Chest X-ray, PA view. Patient: 7 years old, sex M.
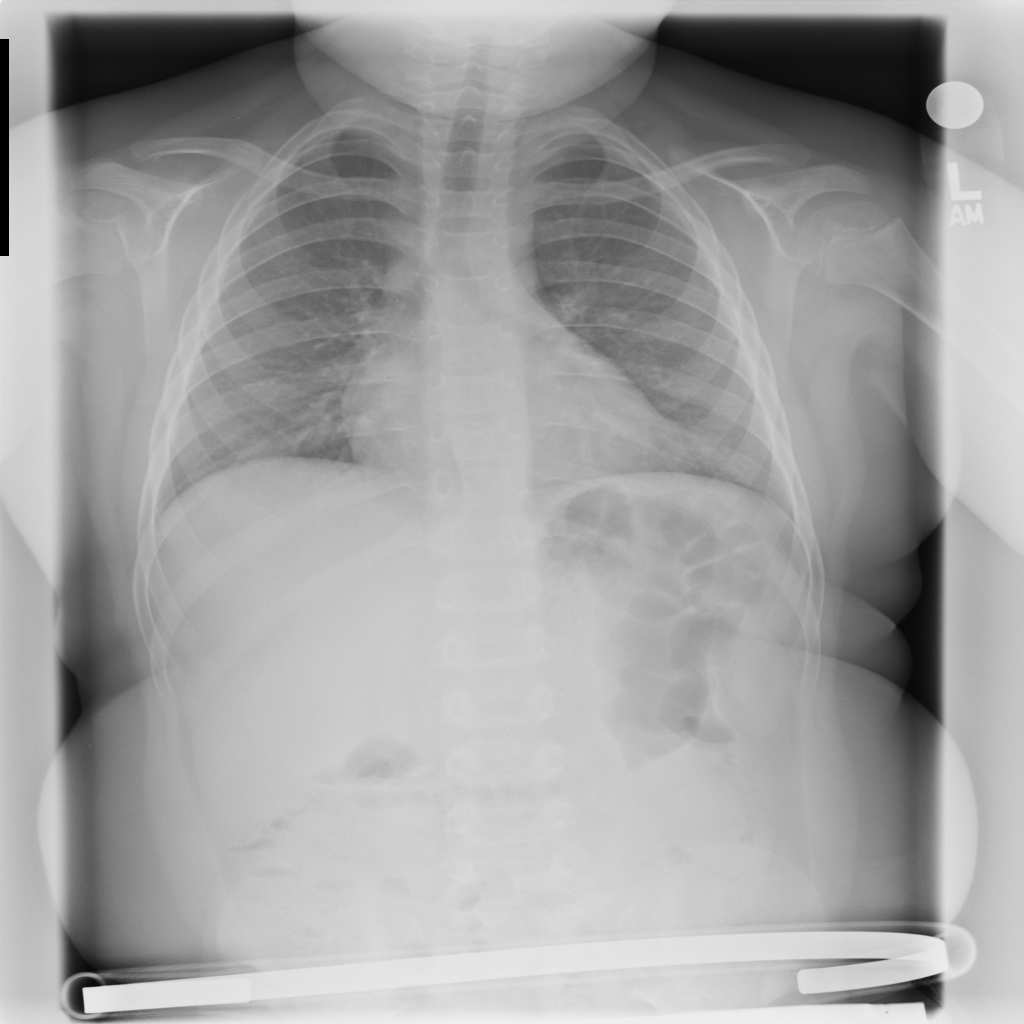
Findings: No Finding